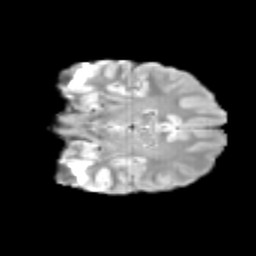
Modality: T2w
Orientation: coronal
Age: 13
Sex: male
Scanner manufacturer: siemens
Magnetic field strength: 3 T
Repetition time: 3.8 s
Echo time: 0.07 s